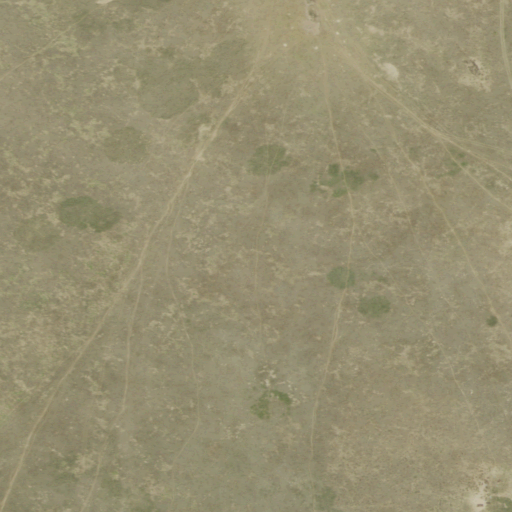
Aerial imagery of valley in Nebraska named Swede Canyon containing only grassland